Question: I just installed a new ISO downloaded from Ubuntu.com today, just installed it to a new machine. Networking is working just fine, but the IP address isn't getting picked up by the Hyper-V manager. I am trying to make a base box for vagrant, so I need networking to actually report the IP address.
Console output for 'ping', 'ifconfig', and 'lsmod':
'''
root@trusty-tahr:~# ping -c 4 stackoverflow.com
PING stackoverflow.com (198.252.206.16) 56(84) bytes of data.
64 bytes from stackoverflow.com (198.252.206.16): icmp_seq=1 ttl=54 time=49.3 ms
64 bytes from stackoverflow.com (198.252.206.16): icmp_seq=2 ttl=54 time=50.2 ms
64 bytes from stackoverflow.com (198.252.206.16): icmp_seq=3 ttl=54 time=48.7 ms
64 bytes from stackoverflow.com (198.252.206.16): icmp_seq=4 ttl=54 time=49.8 ms
--- stackoverflow.com ping statistics ---
4 packets transmitted, 4 received, 0% packet loss, time 3005ms
rtt min/avg/max/mdev = 48.726/49.536/50.216/0.623 ms
root@trusty-tahr:~# ifconfig eth0
eth0 Link encap:Ethernet HWaddr 00:15:5d:01:98:41
inet addr:192.168.1.186 Bcast:192.168.1.255 Mask:255.255.255.0
inet6 addr: fe80::215:5dff:fe01:9841/64 Scope:Link
UP BROADCAST RUNNING MULTICAST MTU:1500 Metric:1
RX packets:530 errors:0 dropped:0 overruns:0 frame:0
TX packets:252 errors:0 dropped:0 overruns:0 carrier:0
collisions:0 txqueuelen:1000
RX bytes:83564 (83.5 KB) TX bytes:33034 (33.0 KB)
root@trusty-tahr:~# lsmod
Module Size Used by
joydev 20480 0
hid_generic 16384 0
iosf_mbi 16384 0
crct10dif_pclmul 16384 0
crc32_pclmul 16384 0
ghash_clmulni_intel 16384 0
aesni_intel 172032 0
aes_x86_64 20480 1 aesni_intel
lrw 16384 1 aesni_intel
gf128mul 16384 1 lrw
glue_helper 16384 1 aesni_intel
ablk_helper 16384 1 aesni_intel
cryptd 20480 3 ghash_clmulni_intel,aesni_intel,ablk_helper
serio_raw 16384 0
hid_hyperv 16384 0
hid 110592 2 hid_hyperv,hid_generic
hyperv_keyboard 16384 0
hv_balloon 24576 0
8250_fintek 16384 0
hyperv_fb 20480 1
i2c_piix4 24576 0
mac_hid 16384 0
lp 20480 0
parport 45056 1 lp
hv_netvsc 36864 0
hv_utils 20480 0
hv_storvsc 20480 2
psmouse 114688 0
floppy 77824 0
hv_vmbus 61440 8 hv_balloon,hyperv_keyboard,hv_netvsc,hid_hyperv,hv_utils,hyperv_fb,hv_storvsc
pata_acpi 16384 0
root@trusty-tahr:~#
'''
Networking tab in Hyper-V manager:

This is on Windows 10 Professional
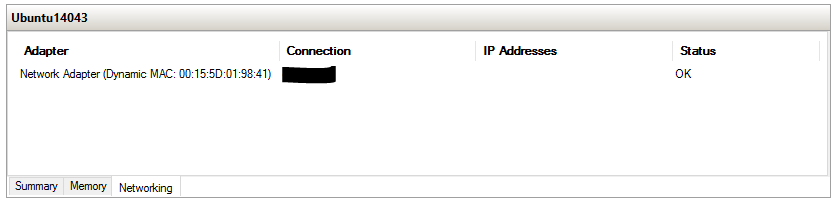
Answer: Ok, I figured this one out.
The version:
'''
sudo apt-get install "linux-cloud-tools-$(uname -r)"
'''
Normally you'd install 'linux-cloud-tools-virtual' to get the KVP daemon installed. Unfortunately, the kernel version that ships with Ubuntu 14.04.3 is '3.19.0-25-generic', whereas 'linux-cloud-tools-virtual' installs the cloud tools for '3.13.0-65-generic'. So obviously you need to install the cloud tools for your kernel's release version. To do that automatically you need to get your relase version using 'uname -r', as above.
Hope that helps somebody somewhere along the line.